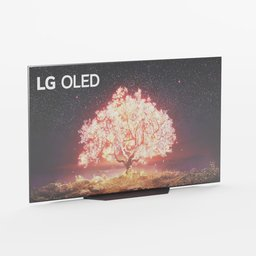
Label: electronics